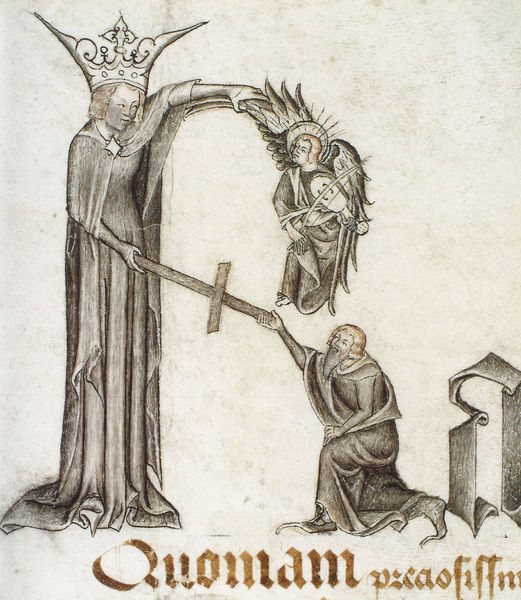
Titel: Karl V. bestätigt seinem Bruder, Jean de Berry, dass er ihm einen Teil des Vraie Croix übergibt
Institution: Paris, Archives nationales
Schlagwörter: flügel, hand, mann, umhang, weiß, braun, frau, skizze, zeichnung, bart, blond, gold, mantel, krone, locken, fliegen, engel, schrift, bogen, schuhe, fahne, könig, festhalten, knie, kreuz, text, buchstaben, knien, beten, geige, violine, mönch, berühren, blon, harfe, latein, mänchen, quomam